Question:
how to solve these errors
I can't create a new version for any of my apps?
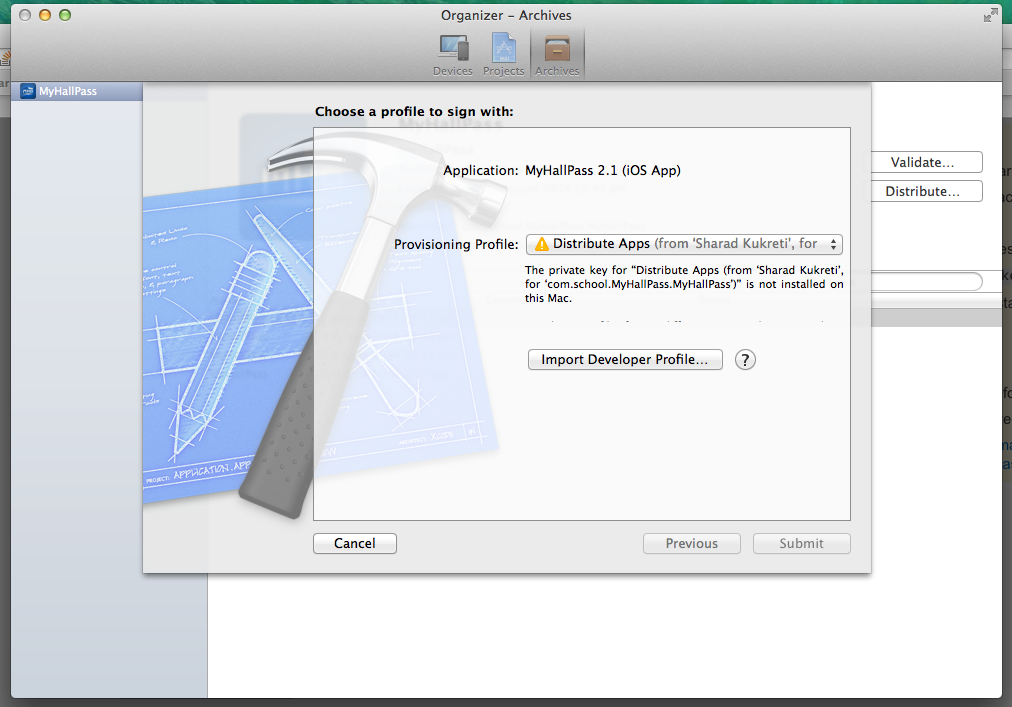
Answer: 1. go to your mac that has it installed
2. open keychain
3. find the distribution certificate and its private key (select them)
4. export the selected items. (as p12)
5. copy the p12 files to new mac
6. go back to your new mac
7. import the p12 files you created
8. check the keychain for the imported items
9. restart xcode for good measure